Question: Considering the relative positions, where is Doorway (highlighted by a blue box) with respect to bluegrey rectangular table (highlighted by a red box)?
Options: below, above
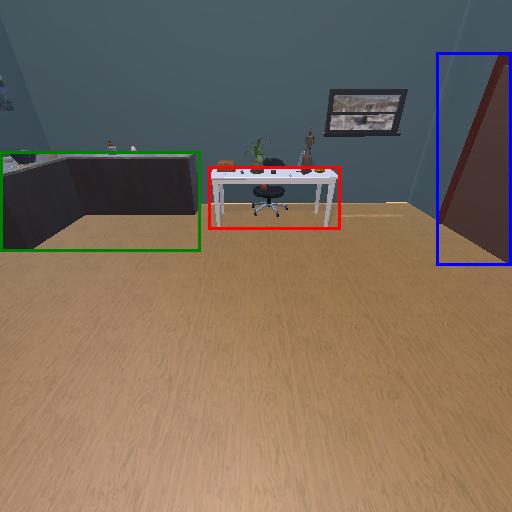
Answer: below